Question: Why I start my wcf service at localhost:53776/MyService.svc I get this error in the wcf test client.
This operation is not supported in the WCF client:
'''
[ServiceContract]
public interface ILSKTicketService
{
[OperationContract]
Task UploadLDTTickets(LDTTicketUploadDTO[] tickets);
}
'''
Why is this type not supported?
How else can I test my Service endpoint?

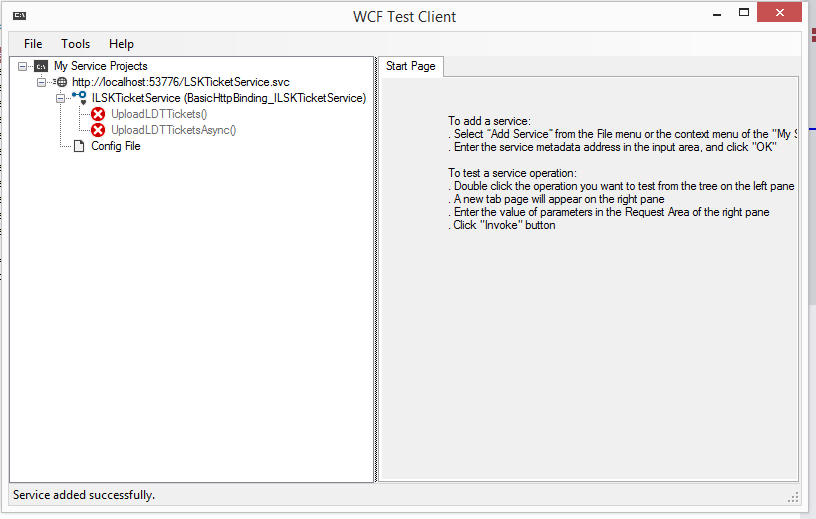
Answer: First, you should ask yourself if you really need to return a Task as return type, since there are other complications implied.
Second (and mainly what you asked), beside using the standard WCFTestClient, you can create a separate application, add a Service Reference to your end point ( <URL> with more flexibility than what is offered from WCFTestClient.